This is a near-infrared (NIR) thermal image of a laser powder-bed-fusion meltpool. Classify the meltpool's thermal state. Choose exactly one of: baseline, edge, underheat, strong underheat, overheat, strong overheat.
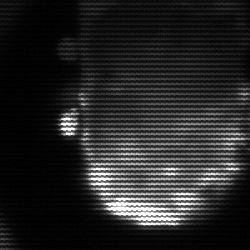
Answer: baseline